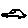
Label: car